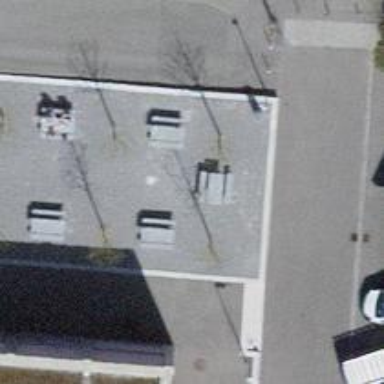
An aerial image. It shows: Picnic table located in leisure land area.